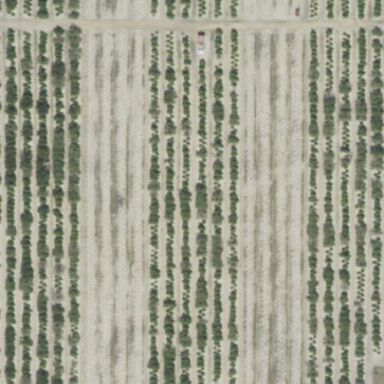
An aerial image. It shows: Orchard.